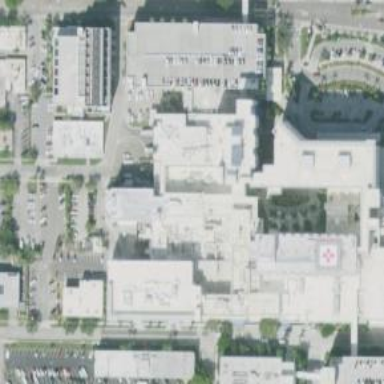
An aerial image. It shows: Hospital providing healthcare services.